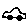
Label: car